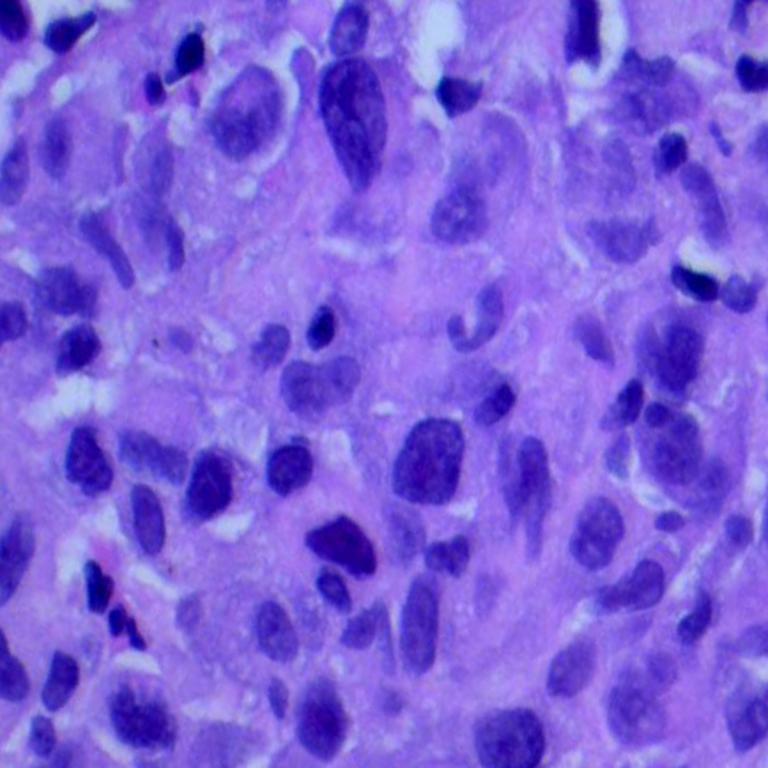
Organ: lung
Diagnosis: adenocarcinomas